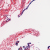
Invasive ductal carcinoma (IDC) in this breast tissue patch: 0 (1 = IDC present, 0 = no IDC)